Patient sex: M
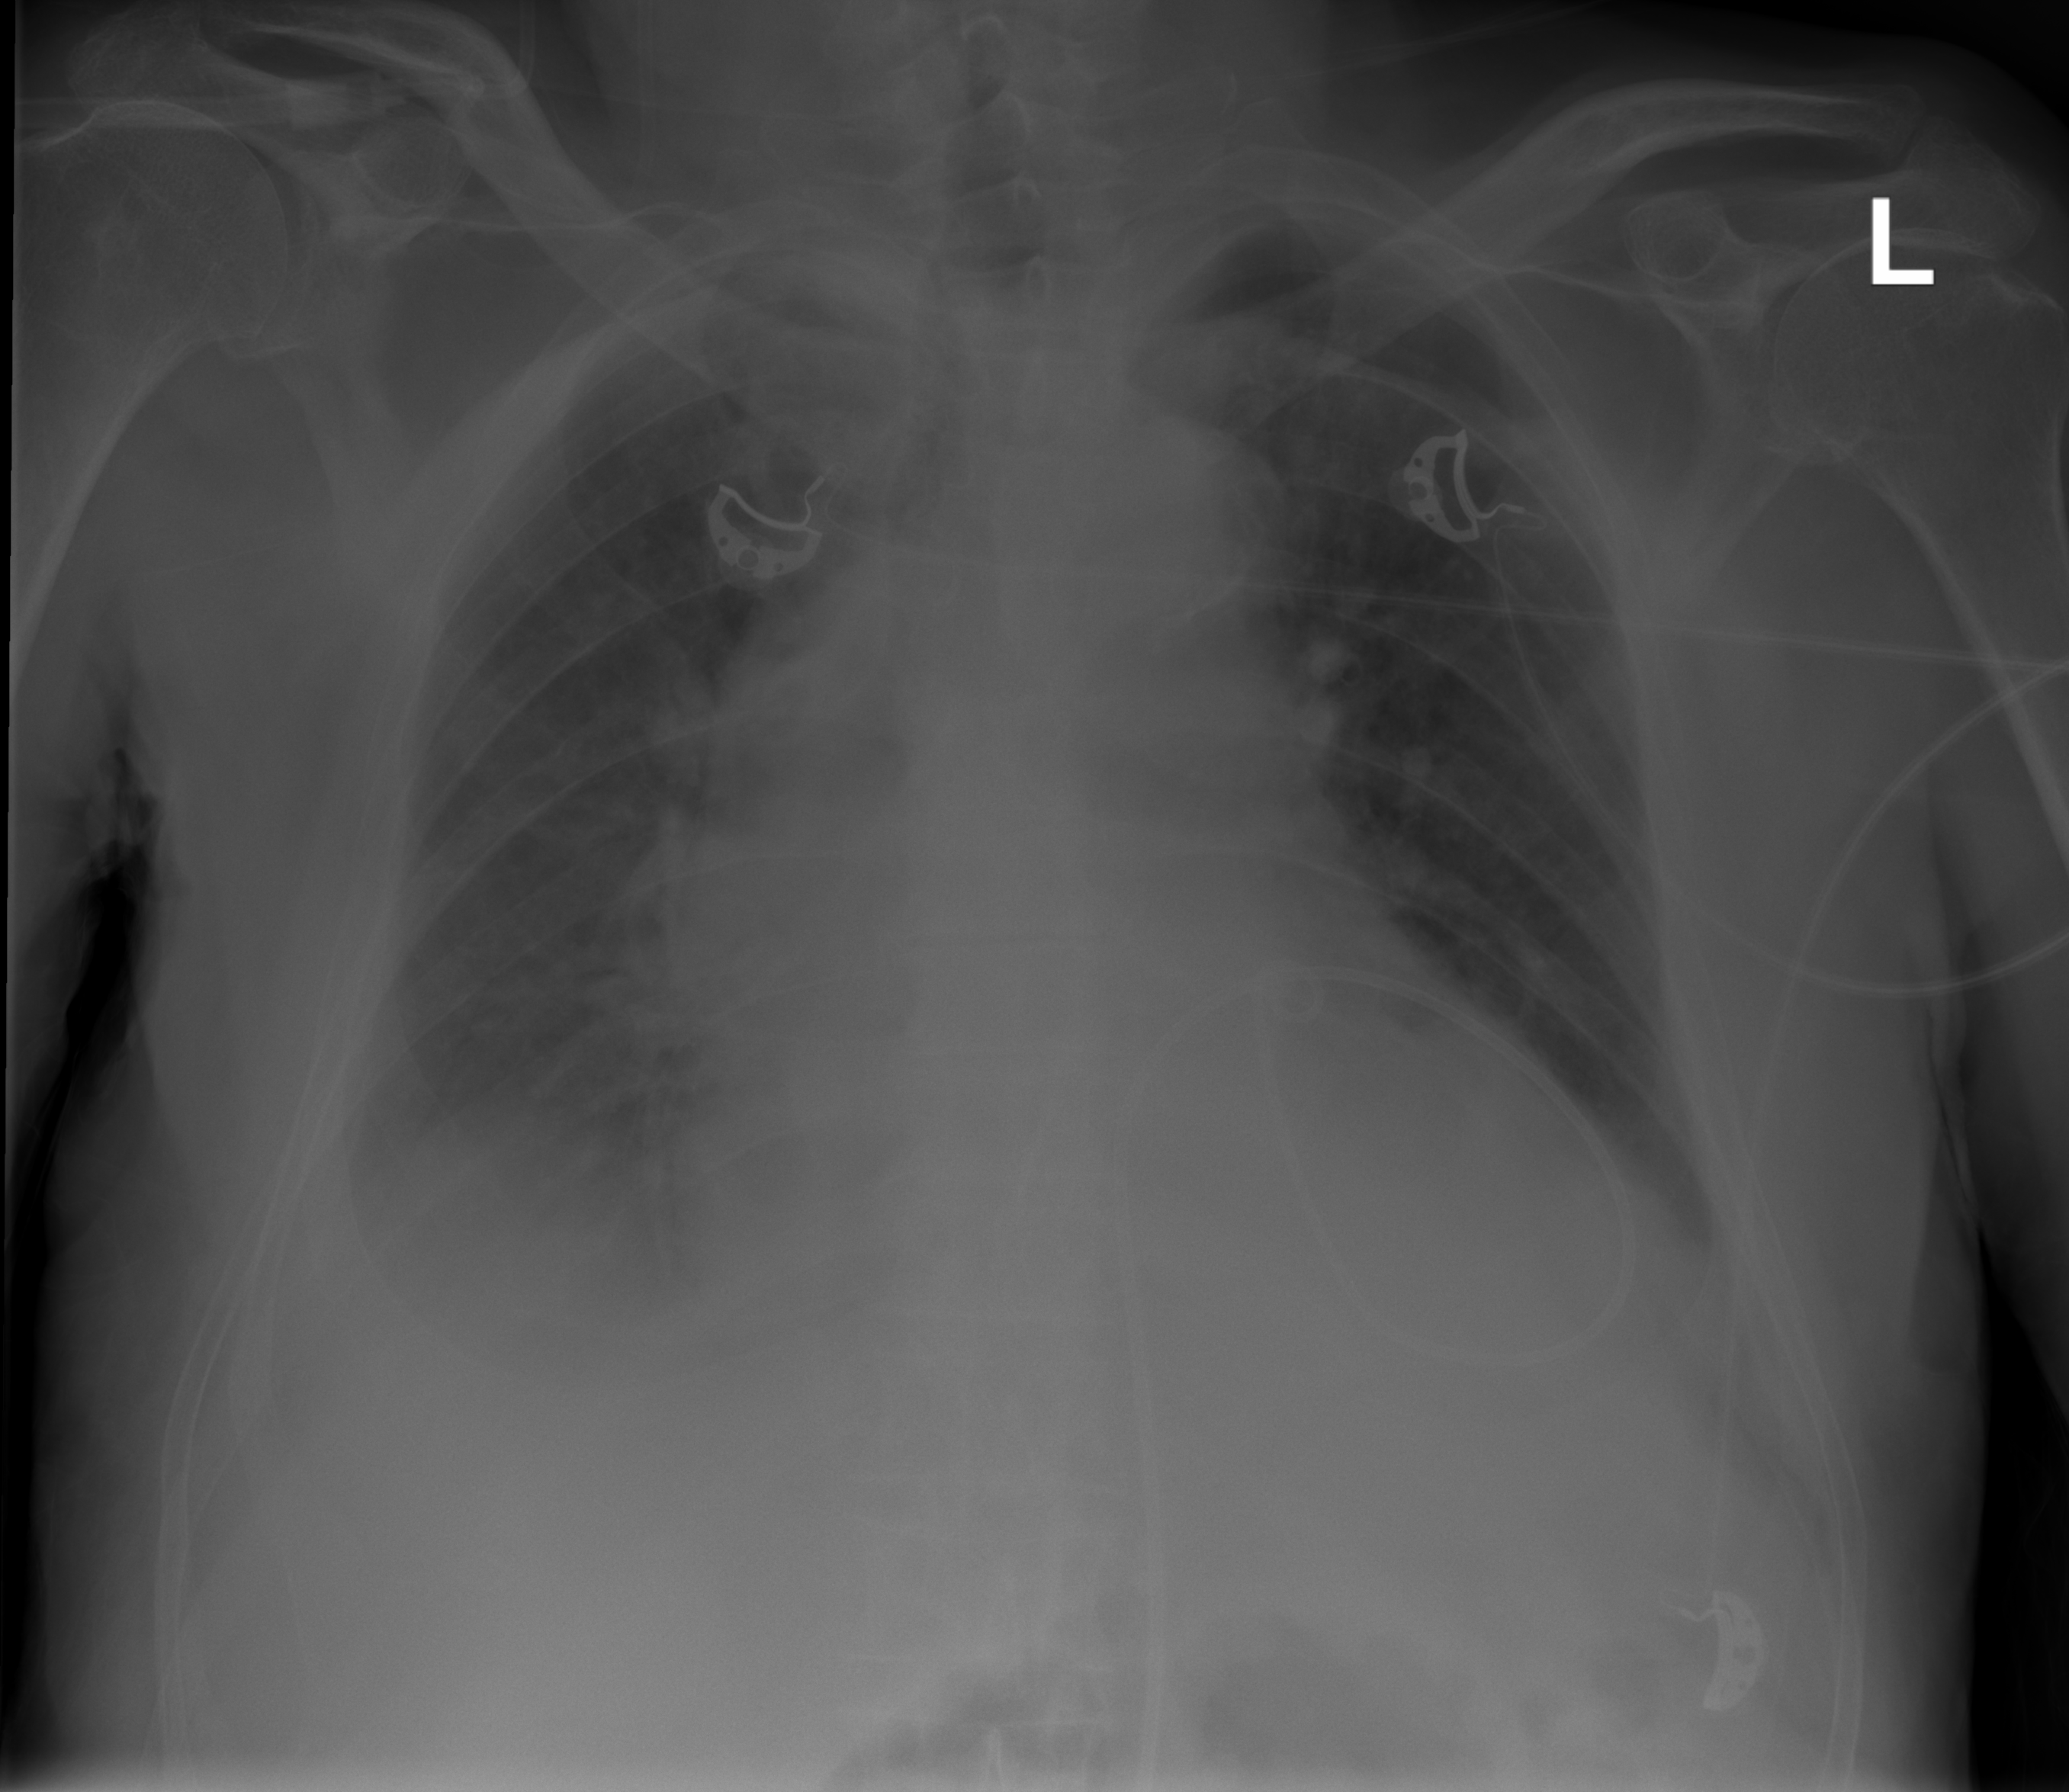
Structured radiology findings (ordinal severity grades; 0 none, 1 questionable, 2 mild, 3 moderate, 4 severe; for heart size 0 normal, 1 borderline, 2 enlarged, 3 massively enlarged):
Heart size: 2
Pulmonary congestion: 2
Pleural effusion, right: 3
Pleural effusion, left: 3
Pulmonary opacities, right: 2
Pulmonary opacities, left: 2
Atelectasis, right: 2
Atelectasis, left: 2